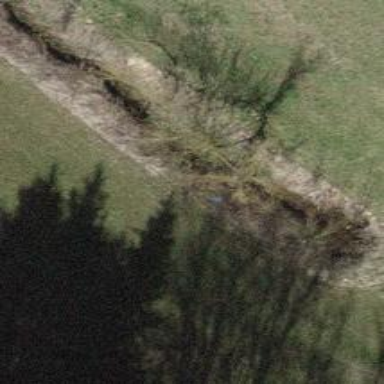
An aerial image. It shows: Culvert tunnel.